Chest X-ray. View position: PA
Patient age: 48
Patient sex: F
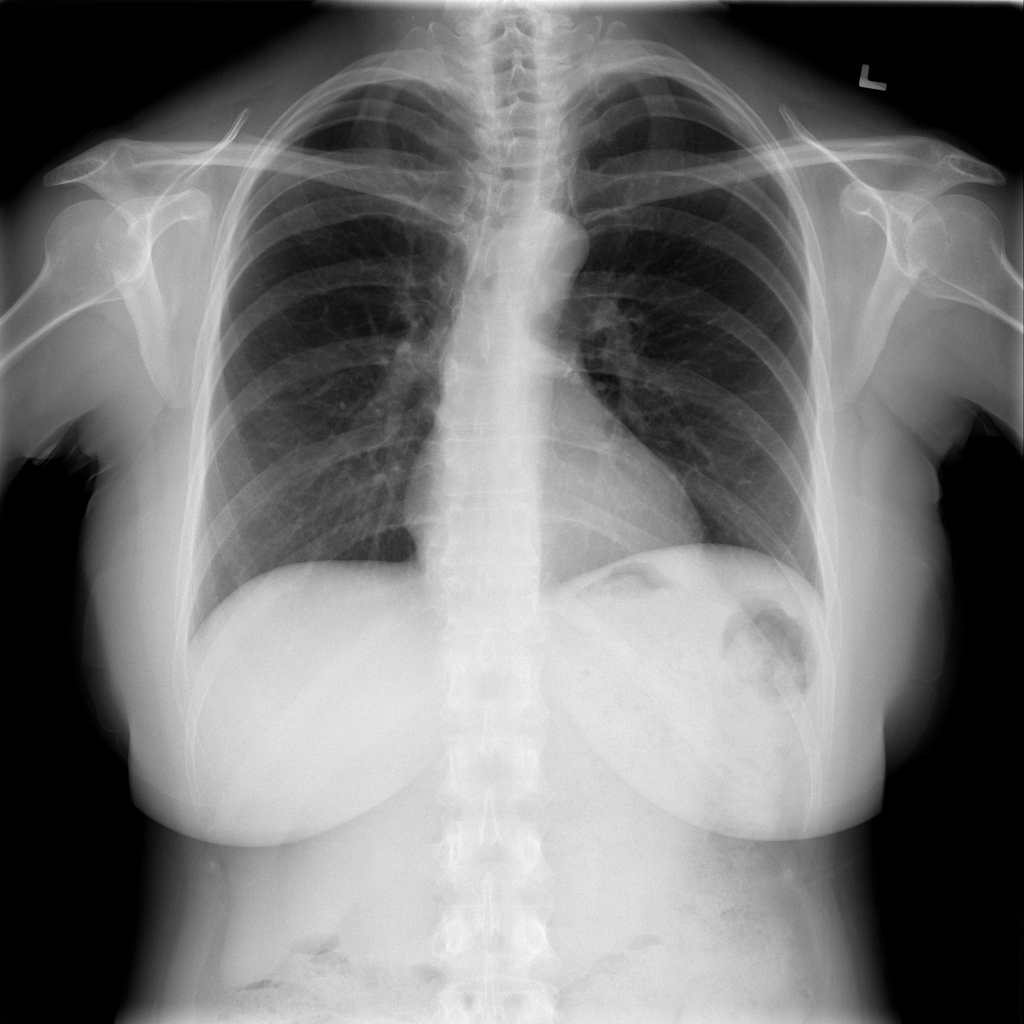
Finding: Pneumothorax